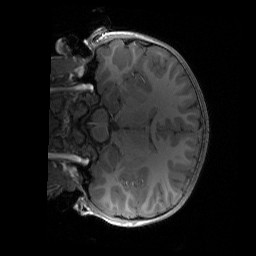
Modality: T1w
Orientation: coronal
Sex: male
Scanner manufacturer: siemens
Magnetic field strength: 3 T
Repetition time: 1.9 s
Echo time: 0.00243 s